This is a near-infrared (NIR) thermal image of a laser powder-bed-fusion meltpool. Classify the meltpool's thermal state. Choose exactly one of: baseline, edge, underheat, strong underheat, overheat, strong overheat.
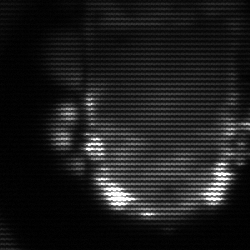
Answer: baseline